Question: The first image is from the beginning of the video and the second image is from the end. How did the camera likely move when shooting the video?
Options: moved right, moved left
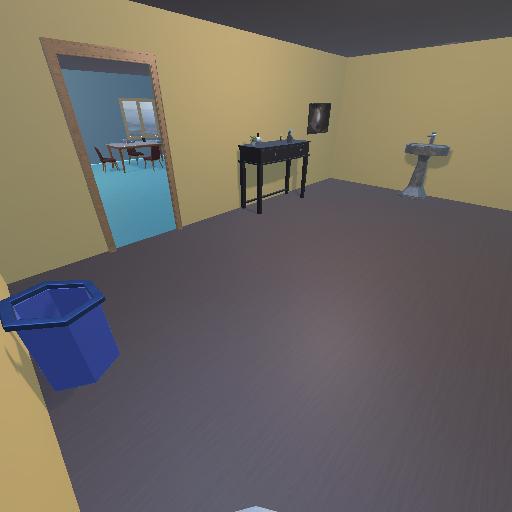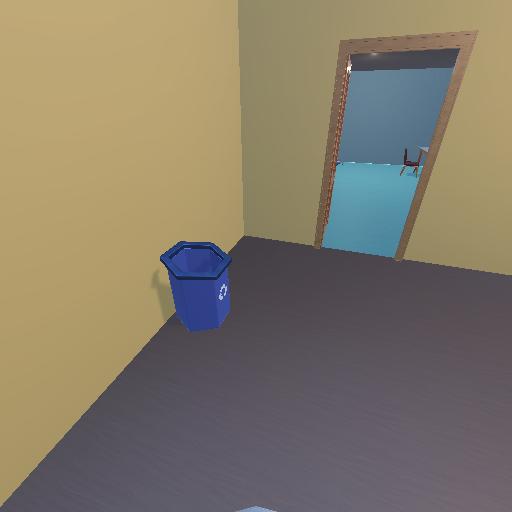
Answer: moved right